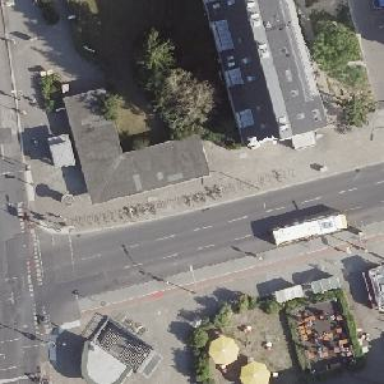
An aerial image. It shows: Subway entrance.